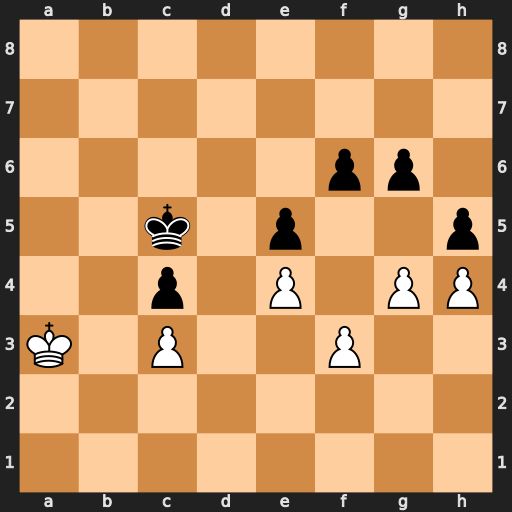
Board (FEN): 8/8/5pp1/2k1p2p/2p1P1PP/K1P2P2/8/8
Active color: w
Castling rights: -
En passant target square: -
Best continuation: gxh5 gxh5 Ka4